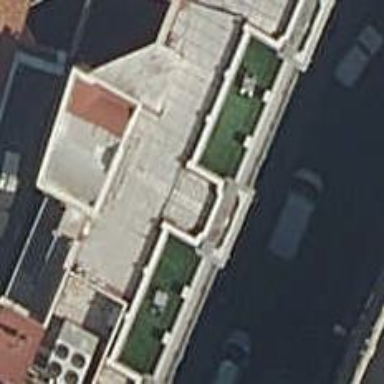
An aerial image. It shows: Hotel building.